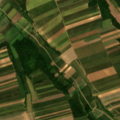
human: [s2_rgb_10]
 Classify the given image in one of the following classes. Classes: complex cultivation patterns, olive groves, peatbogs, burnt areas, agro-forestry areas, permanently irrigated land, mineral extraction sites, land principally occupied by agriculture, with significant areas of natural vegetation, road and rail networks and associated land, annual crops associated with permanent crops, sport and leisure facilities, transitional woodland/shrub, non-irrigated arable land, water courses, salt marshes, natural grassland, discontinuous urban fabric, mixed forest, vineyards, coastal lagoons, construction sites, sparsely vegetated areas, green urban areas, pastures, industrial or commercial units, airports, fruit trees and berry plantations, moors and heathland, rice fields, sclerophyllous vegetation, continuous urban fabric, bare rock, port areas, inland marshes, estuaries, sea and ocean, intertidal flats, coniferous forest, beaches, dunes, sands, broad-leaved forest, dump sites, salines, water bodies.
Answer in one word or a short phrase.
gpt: non-irrigated arable land, land principally occupied by agriculture, with significant areas of natural vegetation